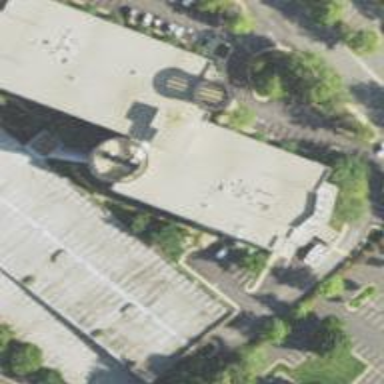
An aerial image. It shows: Office building.